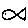
Label: fish